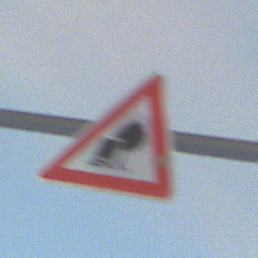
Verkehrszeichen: UnzureichendesLichtraumprofil
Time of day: SunriseSunset
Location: Outdoor (Nature)
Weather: PartlyCloudy
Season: NotSpecified
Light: Natural